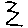
Label: zigzag